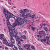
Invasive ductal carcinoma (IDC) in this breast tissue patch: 0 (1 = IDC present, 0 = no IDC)